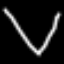
Label: diamond